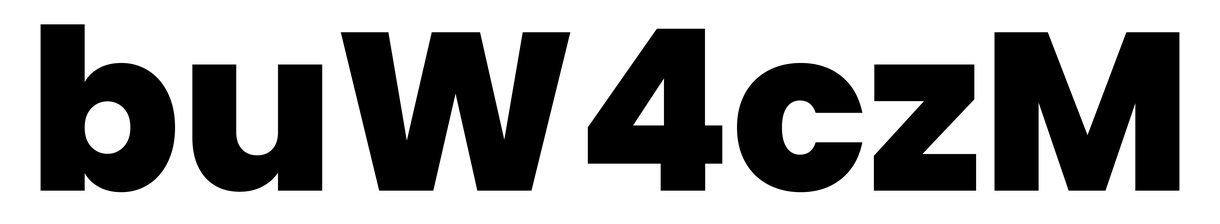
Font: Poppins-ExtraBold